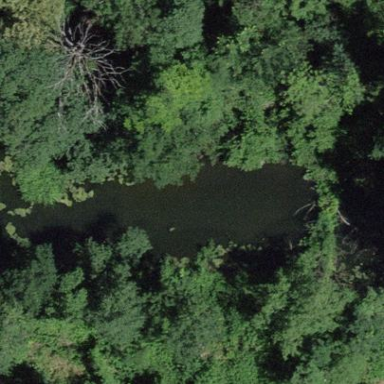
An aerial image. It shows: Peaceful pond surrounded by nature.